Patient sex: M
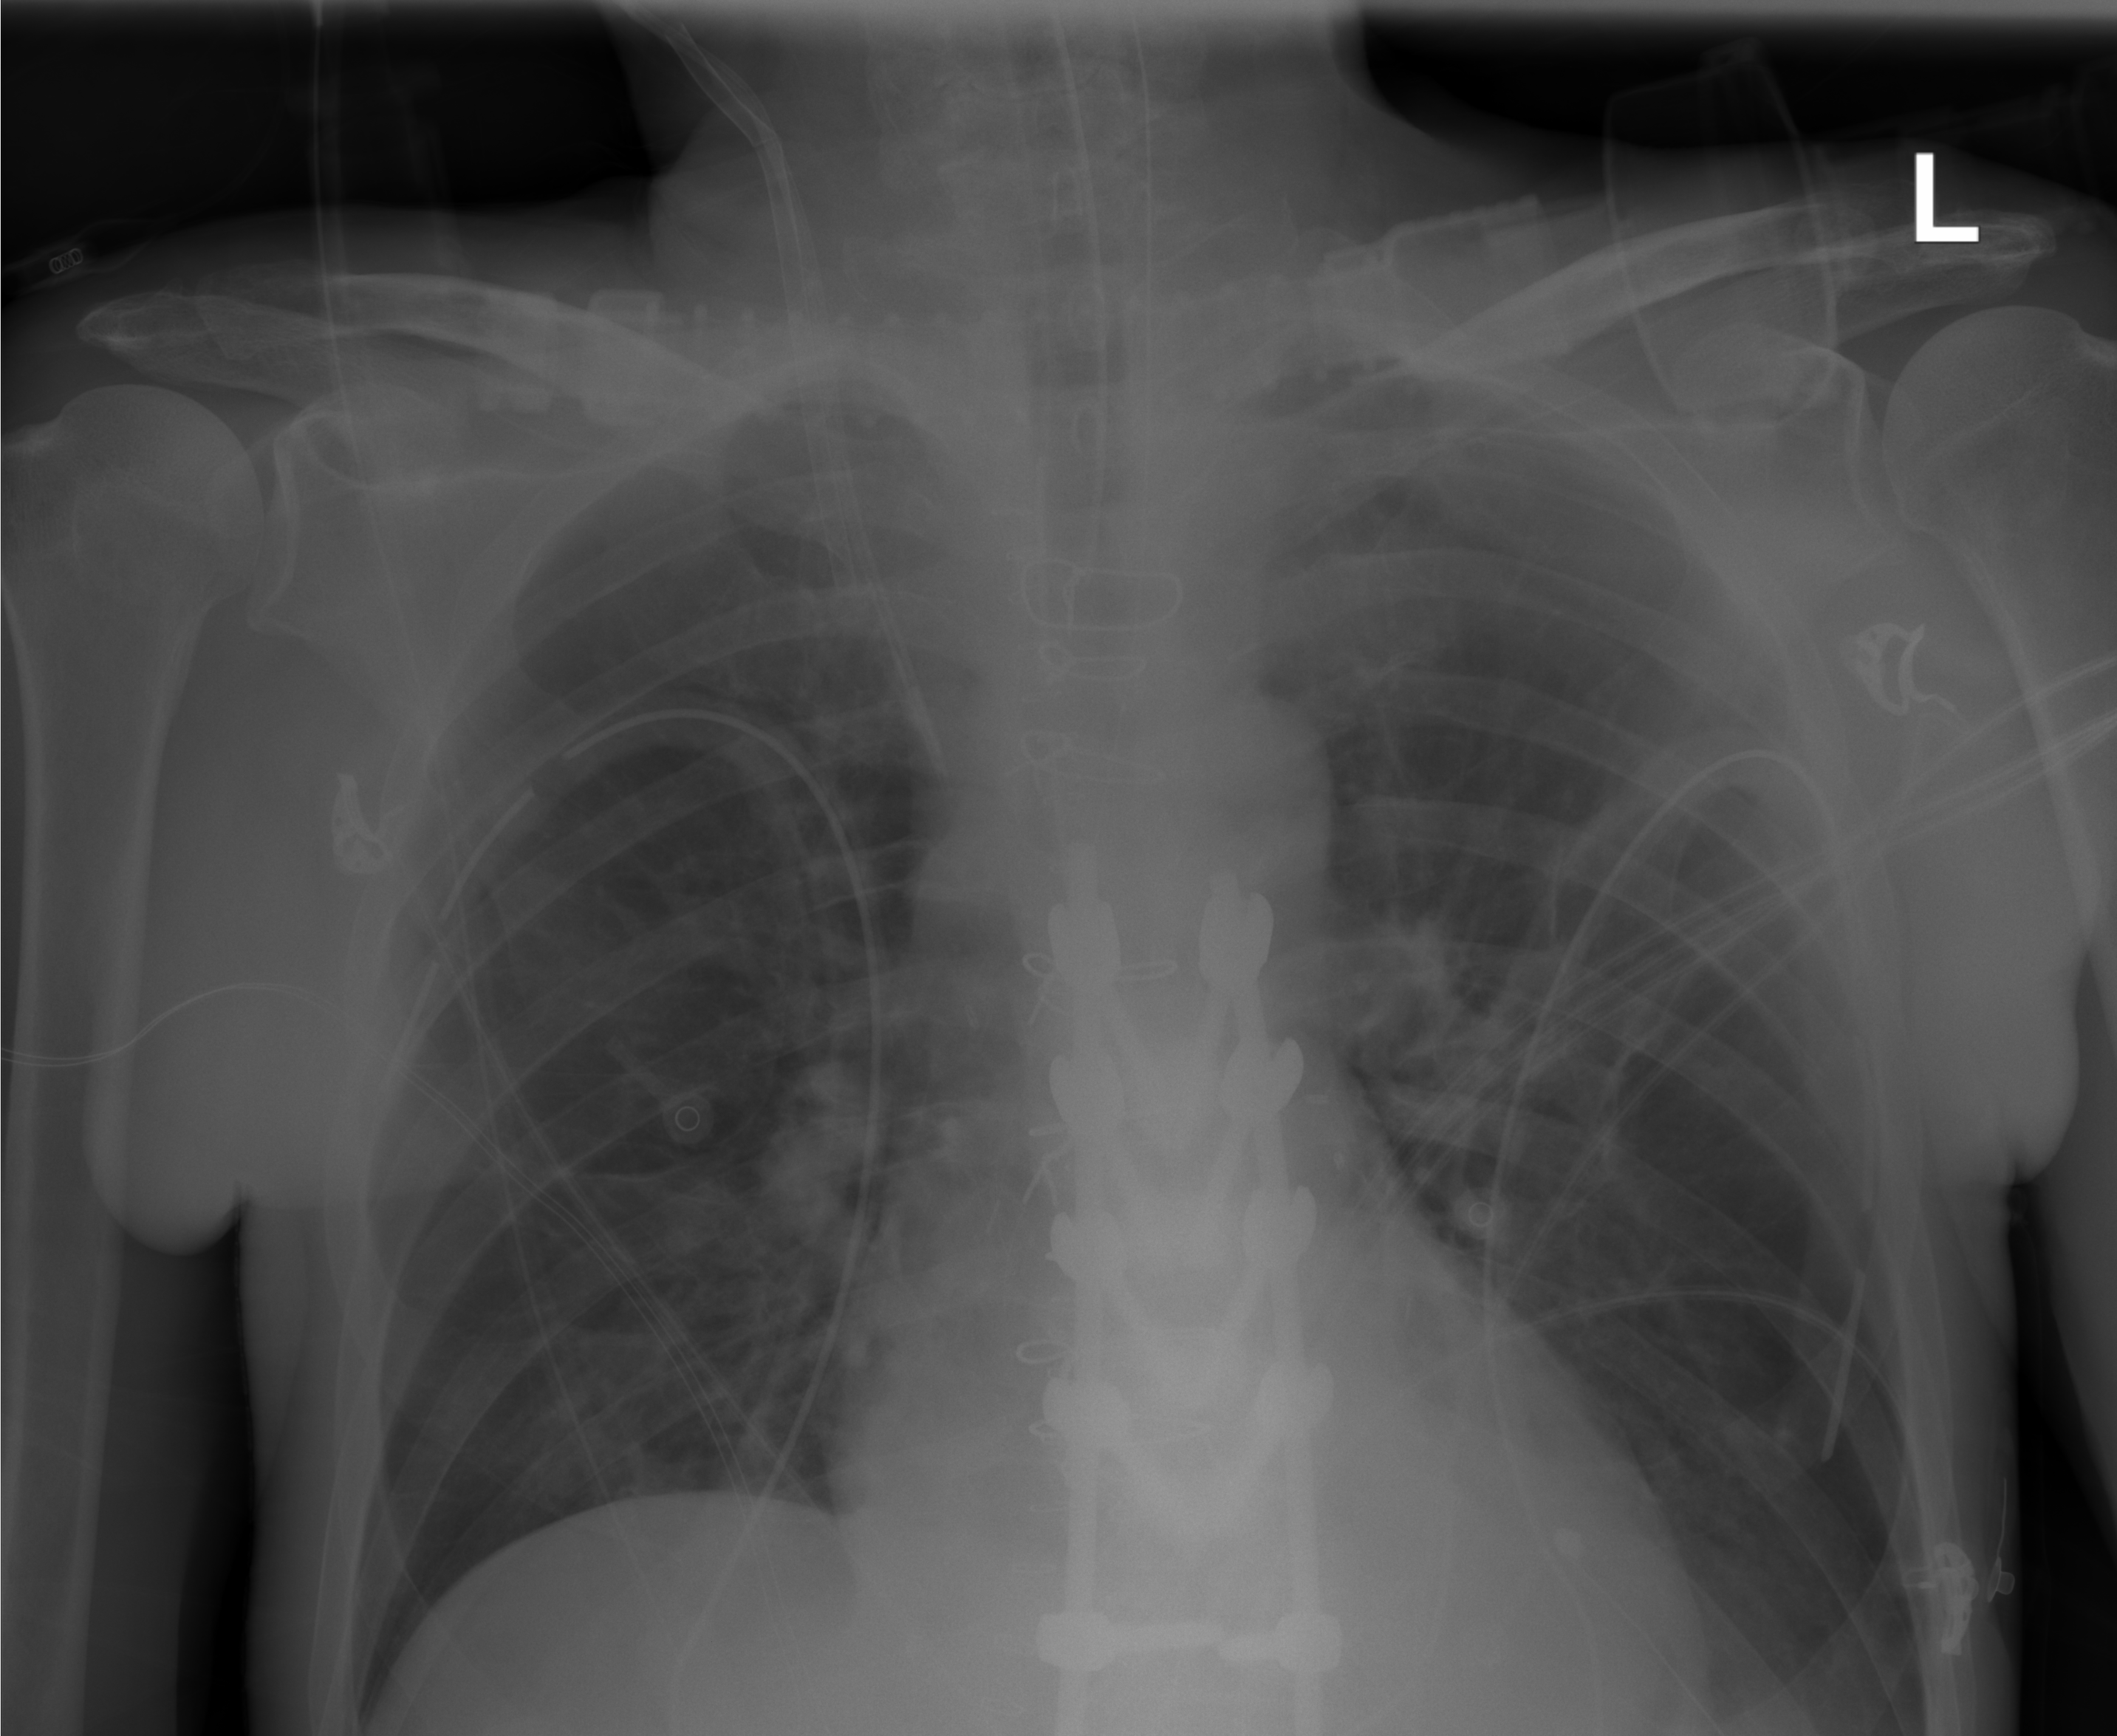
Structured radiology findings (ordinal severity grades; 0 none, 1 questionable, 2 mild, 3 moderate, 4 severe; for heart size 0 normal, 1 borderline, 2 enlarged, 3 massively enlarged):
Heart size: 0
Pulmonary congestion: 0
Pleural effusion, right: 0
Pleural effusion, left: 0
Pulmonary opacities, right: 0
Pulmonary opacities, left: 0
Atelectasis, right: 1
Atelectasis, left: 0